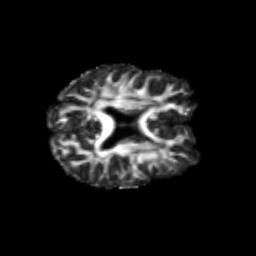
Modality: FA
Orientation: axial
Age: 23
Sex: female
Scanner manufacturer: siemens
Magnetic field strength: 3 T
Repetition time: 3.5 s
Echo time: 0.125 s